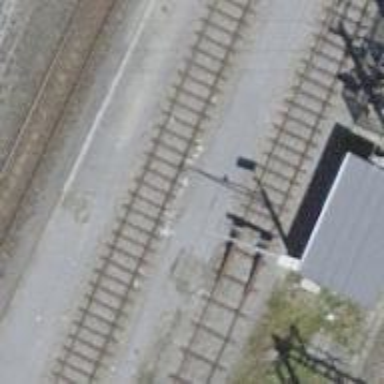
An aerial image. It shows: Railway buffer stop.